Interaction volume radius: 5 \u00c5
Interaction volume height: 45 \u00c5
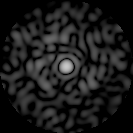
Disorder parameter: 0.8177